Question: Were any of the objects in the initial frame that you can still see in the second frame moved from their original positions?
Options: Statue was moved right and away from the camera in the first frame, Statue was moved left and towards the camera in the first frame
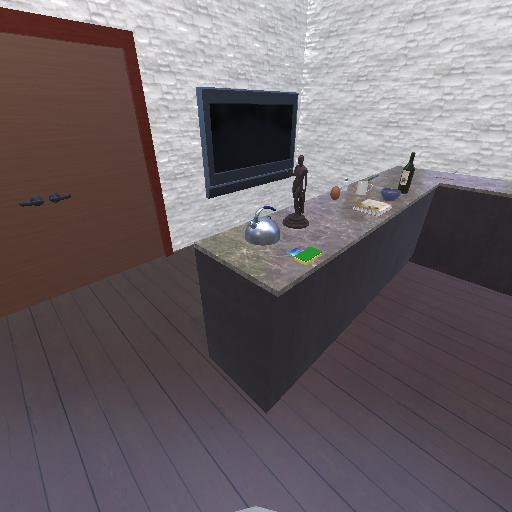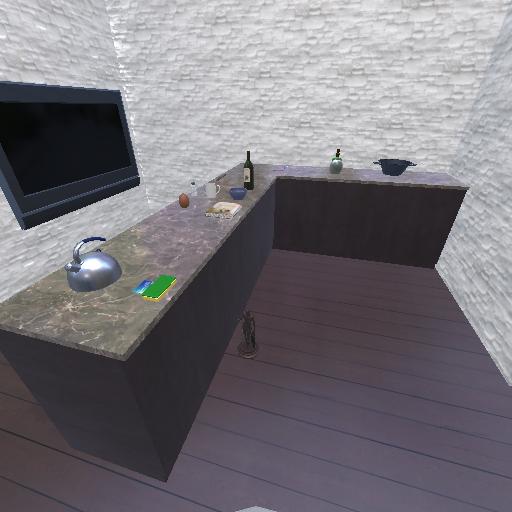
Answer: Statue was moved right and away from the camera in the first frame